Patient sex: F
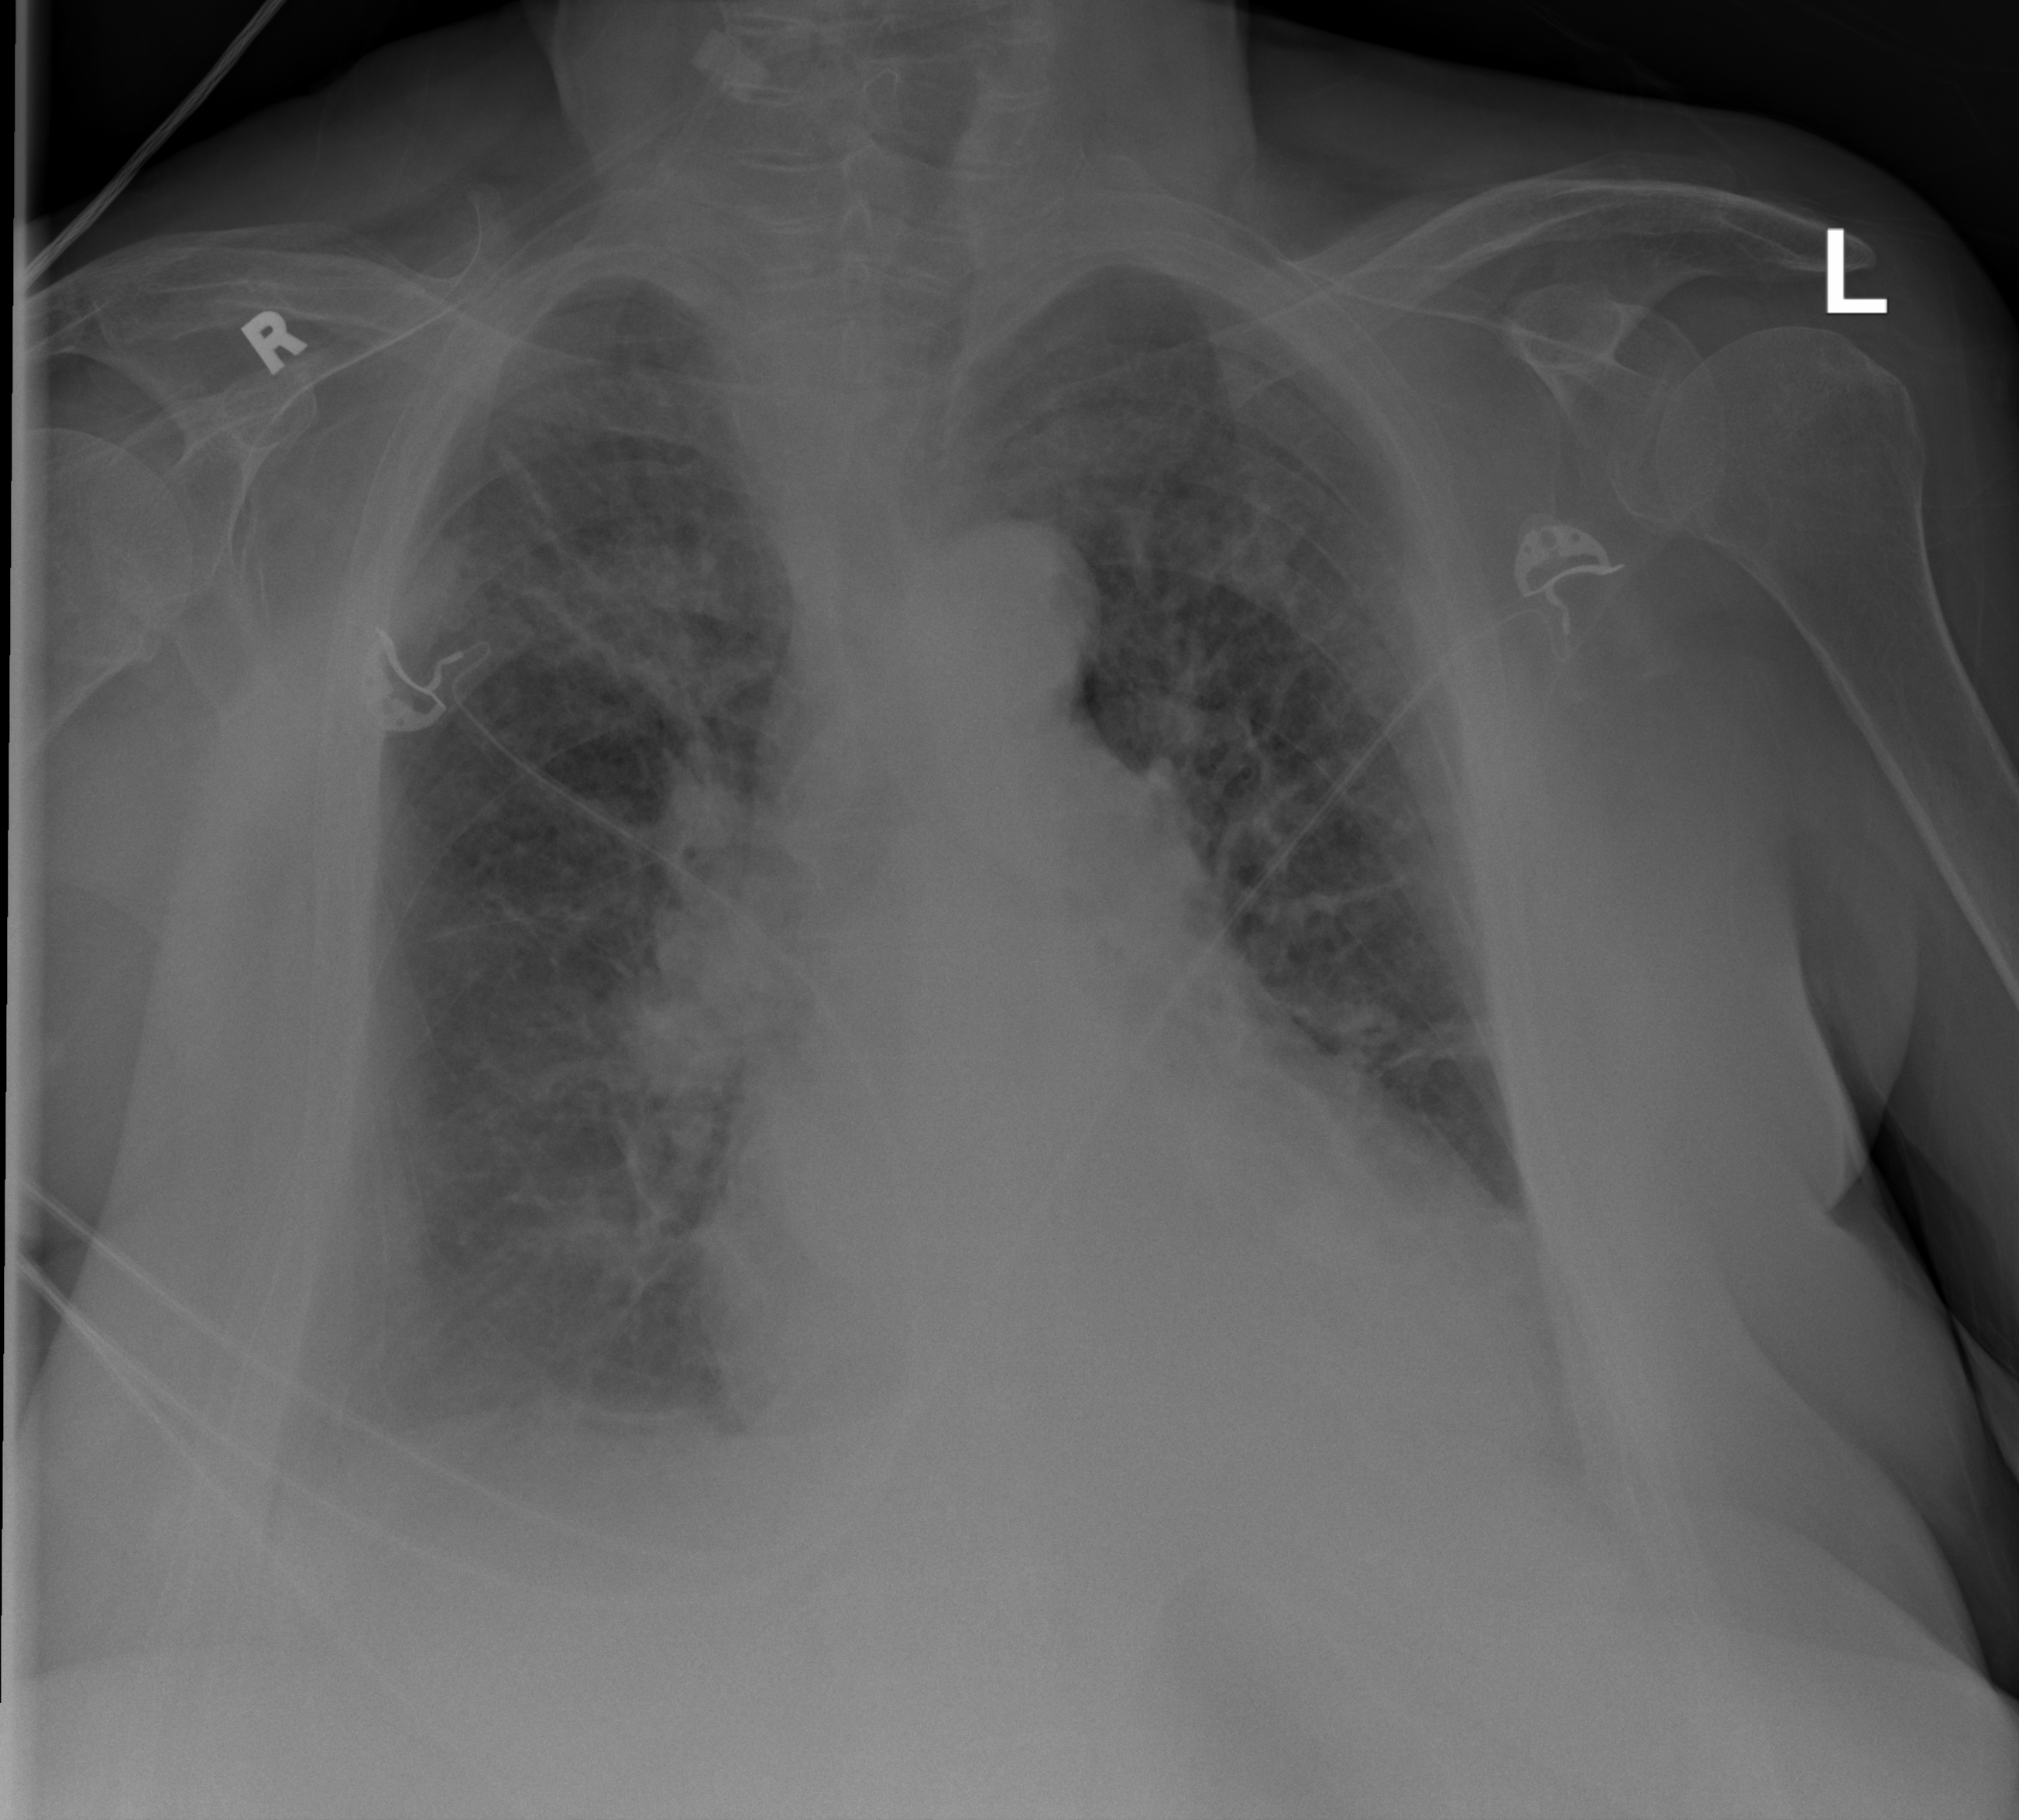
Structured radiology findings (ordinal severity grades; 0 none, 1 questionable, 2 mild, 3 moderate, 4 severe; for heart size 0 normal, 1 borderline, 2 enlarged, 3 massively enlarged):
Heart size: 2
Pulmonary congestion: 2
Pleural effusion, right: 2
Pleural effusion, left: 1
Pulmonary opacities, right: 3
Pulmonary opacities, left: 1
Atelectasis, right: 2
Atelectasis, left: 2